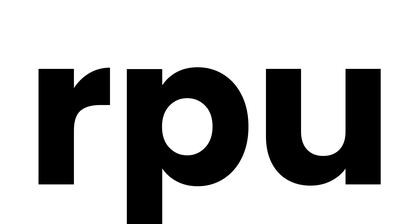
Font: Poppins-Bold